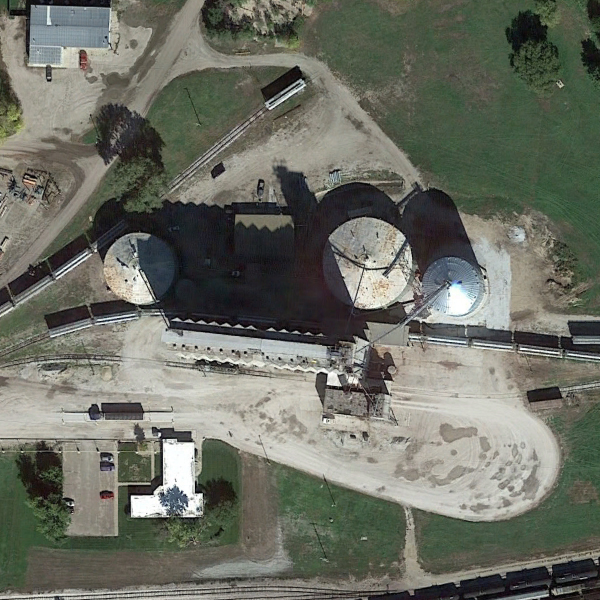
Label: StorageTanks